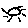
Label: sun